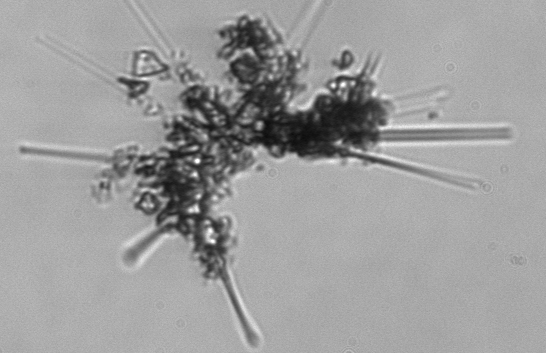
Label: Asterionellopsis_glacialis